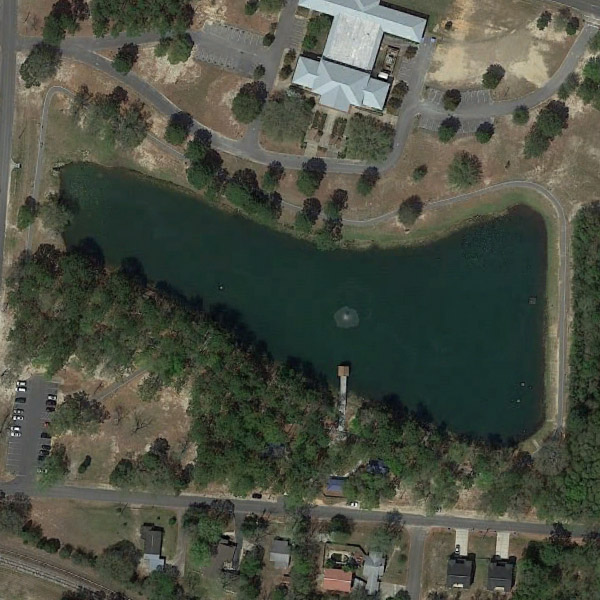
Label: Pond